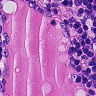
Metastatic tissue present: yes